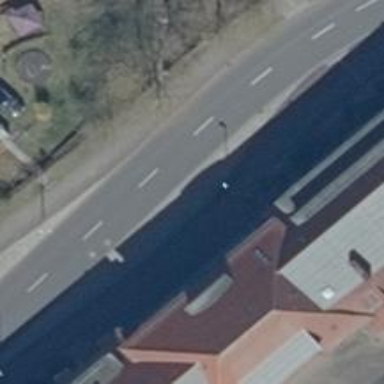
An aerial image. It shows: Public transport stop position.